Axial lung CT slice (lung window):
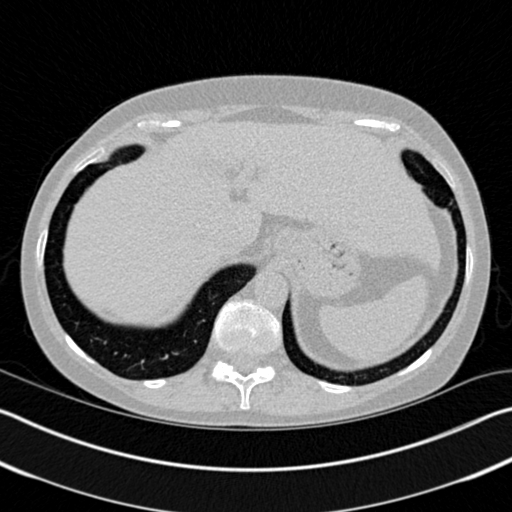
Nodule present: no